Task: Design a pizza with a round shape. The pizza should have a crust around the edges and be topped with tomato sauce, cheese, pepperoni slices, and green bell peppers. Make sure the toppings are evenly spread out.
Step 514:
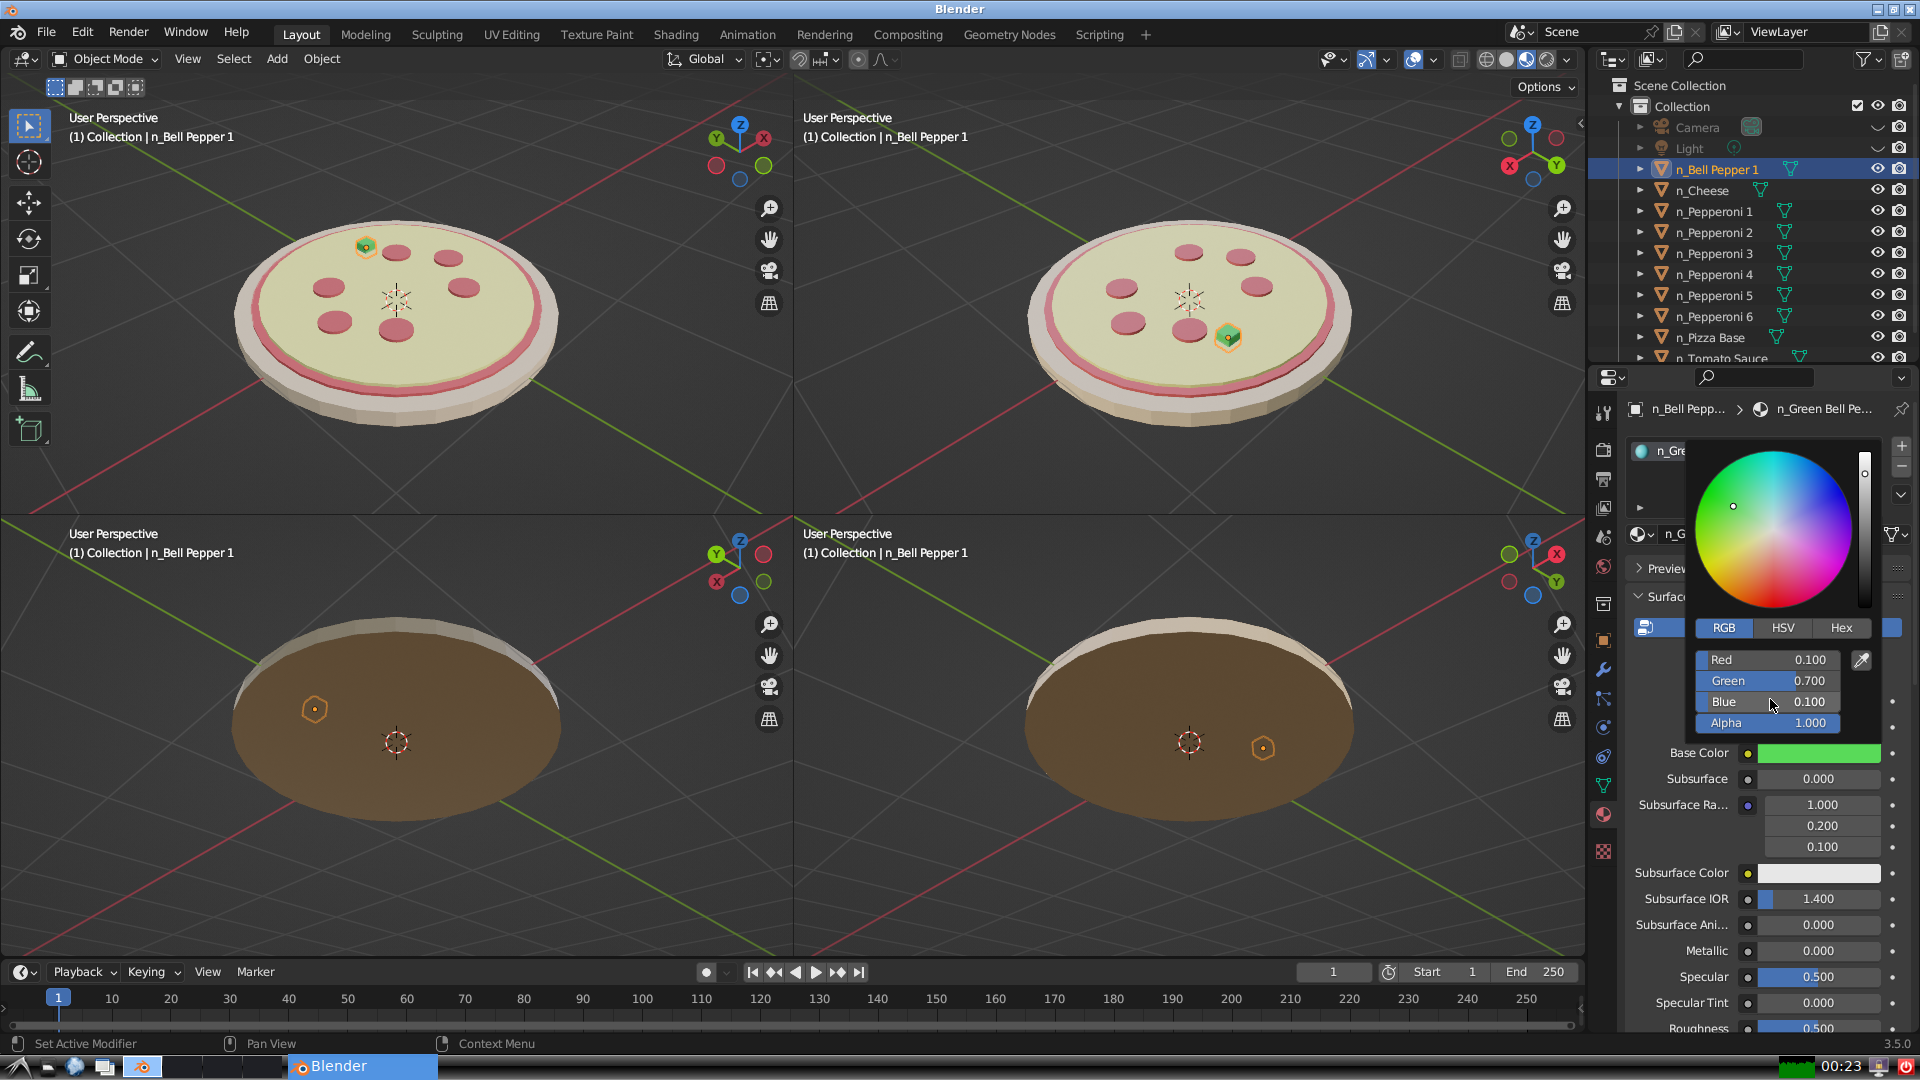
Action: {"mouse_move": [1816, 750]}